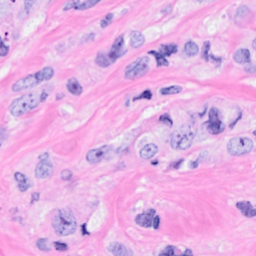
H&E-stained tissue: Breast